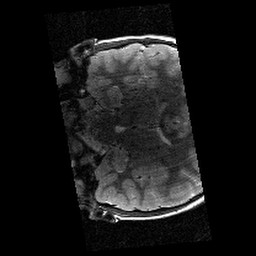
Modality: T2w
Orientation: coronal
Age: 8
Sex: male
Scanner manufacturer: siemens
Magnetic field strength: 3 T
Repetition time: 9.23 s
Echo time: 0.067 s